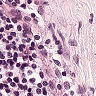
Metastatic tissue present: no